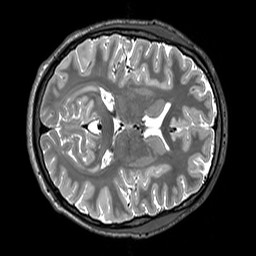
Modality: T2w
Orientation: axial
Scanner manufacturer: siemens
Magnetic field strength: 3 T
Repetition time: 3.2 s
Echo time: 0.406 s